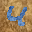
Label: 4